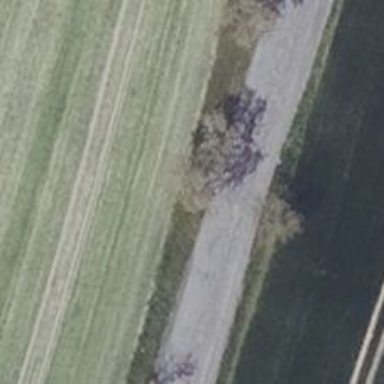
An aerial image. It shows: Deciduous tree with broadleaved leaves.